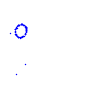
Particle: proton